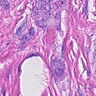
Metastatic tissue present: yes